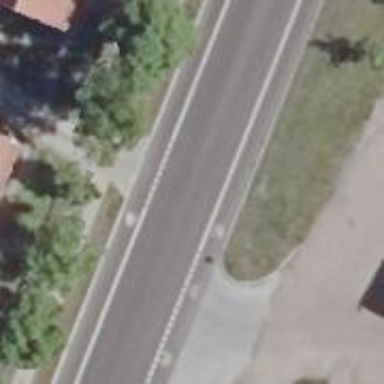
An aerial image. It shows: Primary highway with asphalt surface and designated cycle lane.